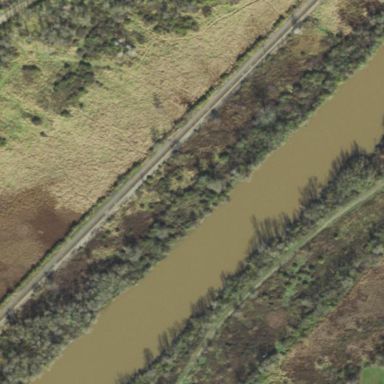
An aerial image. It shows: Canal with water flowing through it.